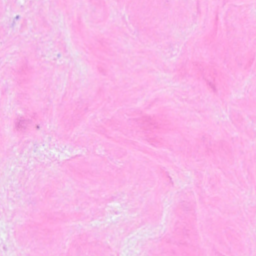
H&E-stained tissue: Breast